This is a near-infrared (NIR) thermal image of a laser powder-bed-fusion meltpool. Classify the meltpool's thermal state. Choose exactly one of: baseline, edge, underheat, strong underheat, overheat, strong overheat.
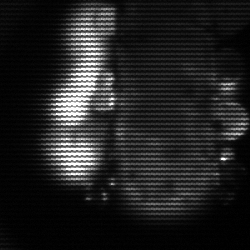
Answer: strong underheat